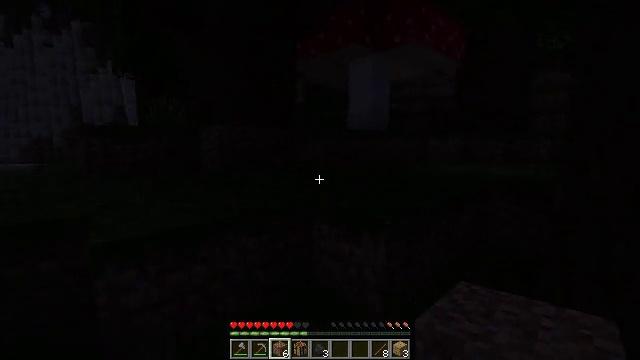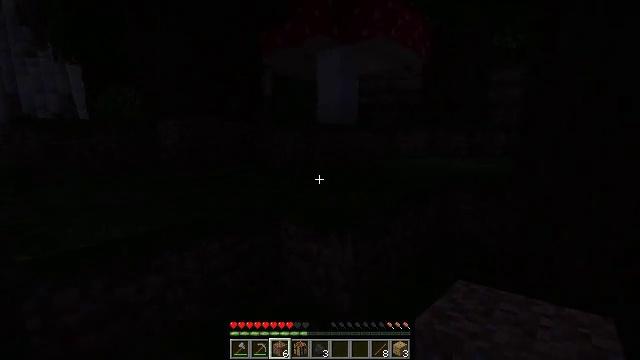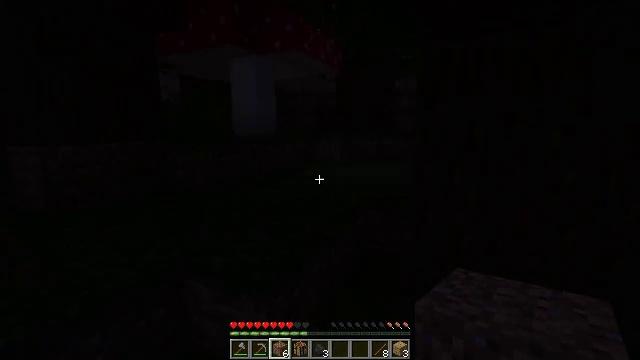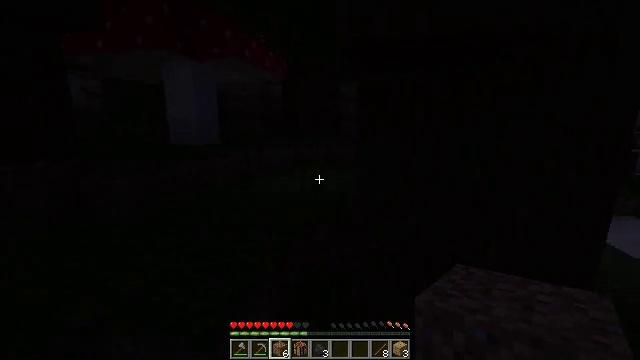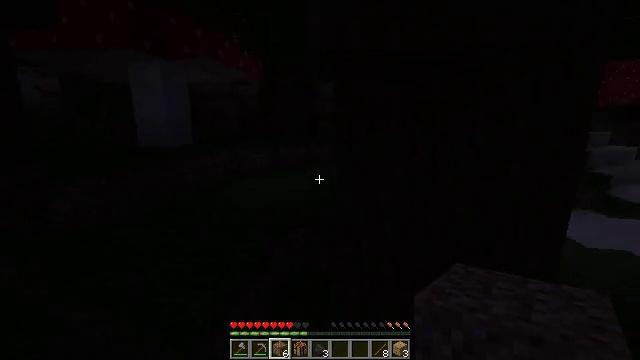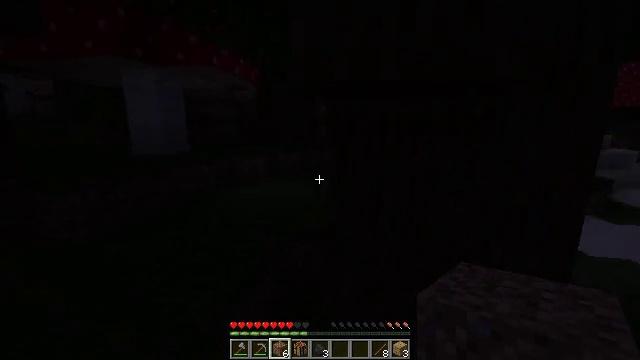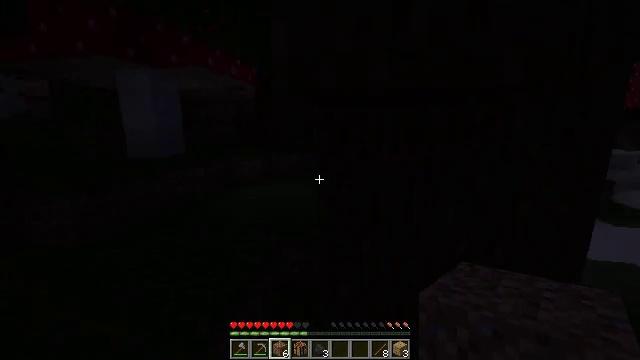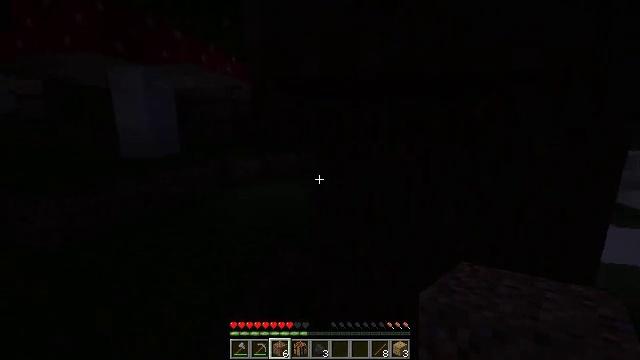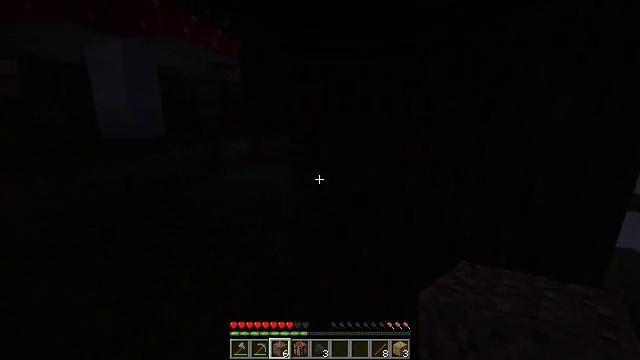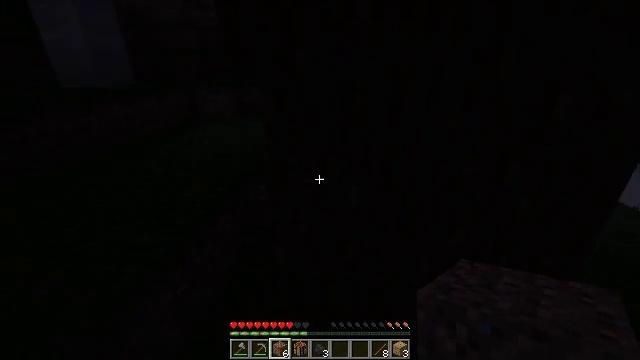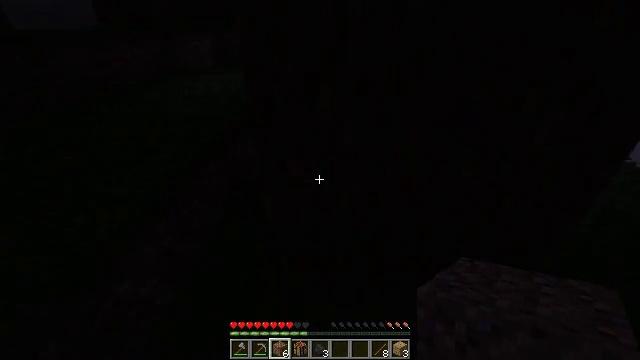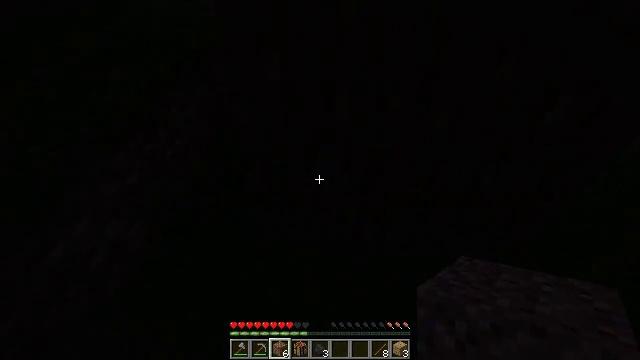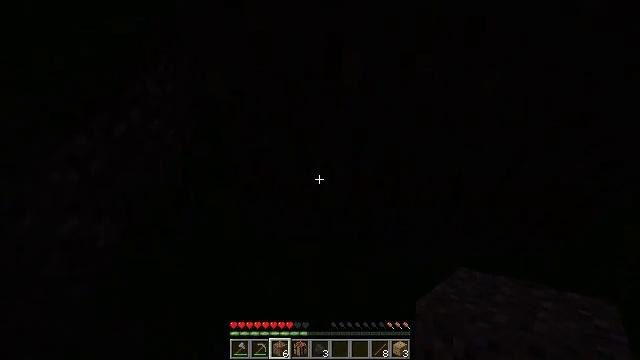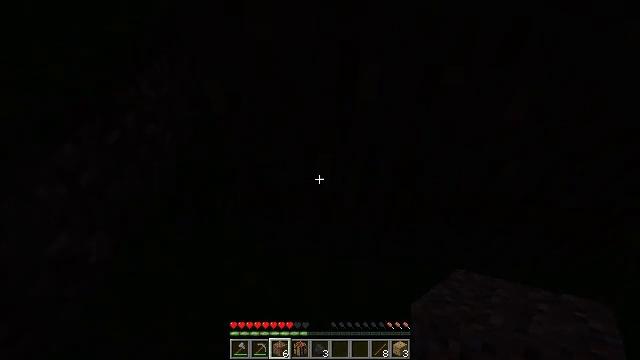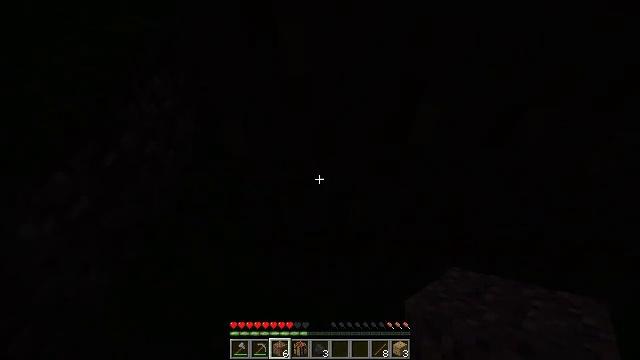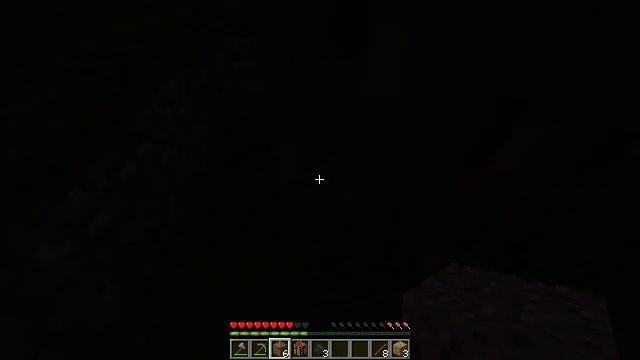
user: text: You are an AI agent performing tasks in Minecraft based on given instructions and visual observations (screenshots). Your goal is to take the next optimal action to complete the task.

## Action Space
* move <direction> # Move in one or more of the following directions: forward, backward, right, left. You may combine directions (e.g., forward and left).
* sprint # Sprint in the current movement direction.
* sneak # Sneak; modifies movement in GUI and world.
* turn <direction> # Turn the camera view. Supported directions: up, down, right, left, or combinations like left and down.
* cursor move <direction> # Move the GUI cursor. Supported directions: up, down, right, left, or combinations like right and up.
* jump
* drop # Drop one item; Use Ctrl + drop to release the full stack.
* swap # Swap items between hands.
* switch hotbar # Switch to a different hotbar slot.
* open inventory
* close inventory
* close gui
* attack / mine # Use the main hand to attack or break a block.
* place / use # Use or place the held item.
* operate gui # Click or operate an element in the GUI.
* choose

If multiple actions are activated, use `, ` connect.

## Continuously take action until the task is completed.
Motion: motion action
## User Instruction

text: Dig out the mushroom stem.
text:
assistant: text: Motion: move forward and move right, sprint, turn right and down, jump
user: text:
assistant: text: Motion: move forward and move right, sprint, turn right and down, jump
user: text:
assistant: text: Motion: move forward and move right, sprint, turn right, jump
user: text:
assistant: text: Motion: move forward and move right, sprint, turn right, jump
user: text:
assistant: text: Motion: move forward and move right, sprint, jump
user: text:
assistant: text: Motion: move forward and move right, sprint, jump
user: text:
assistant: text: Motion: move forward, sprint, jump
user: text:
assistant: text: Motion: move forward, sprint, turn down, jump
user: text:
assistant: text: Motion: move forward, sprint, turn right and down, jump
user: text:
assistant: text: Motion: move forward and move left, sprint, turn right and down, jump
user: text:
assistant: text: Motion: move forward and move left, sprint, turn right and down, jump
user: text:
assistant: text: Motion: move forward and move left, sprint, turn down
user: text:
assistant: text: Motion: move forward and move left, sprint, turn down
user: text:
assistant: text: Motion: move forward and move left, sprint
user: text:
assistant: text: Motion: move left, sprint
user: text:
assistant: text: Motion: no_op
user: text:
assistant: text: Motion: no_op
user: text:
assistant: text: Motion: no_op
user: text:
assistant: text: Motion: move back, turn left and up
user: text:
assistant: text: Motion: move back, turn left and up
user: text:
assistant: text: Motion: turn left and up
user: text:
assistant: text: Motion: no_op
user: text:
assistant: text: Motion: no_op
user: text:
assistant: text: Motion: move forward, sprint, jump
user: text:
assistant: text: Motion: move forward, sprint, jump
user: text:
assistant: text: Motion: move forward, sprint, jump
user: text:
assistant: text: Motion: move forward, sprint, jump
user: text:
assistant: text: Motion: move forward, sprint, jump
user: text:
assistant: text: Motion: move forward, sprint, turn up, jump
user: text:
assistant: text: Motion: move forward, sprint, turn right and up, jump